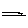
Label: line